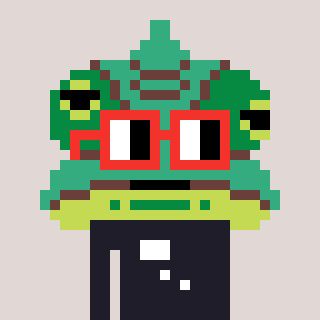
a pixel art character with square red glasses, a chameleon-shaped head and a grayscale-colored body on a warm background